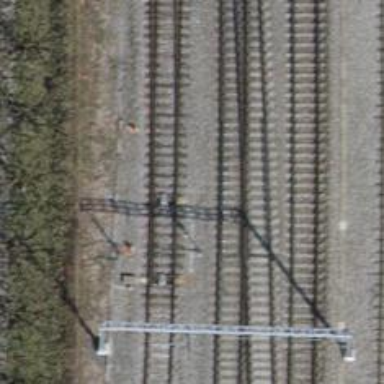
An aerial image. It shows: Single-track electrified railway with contact line.